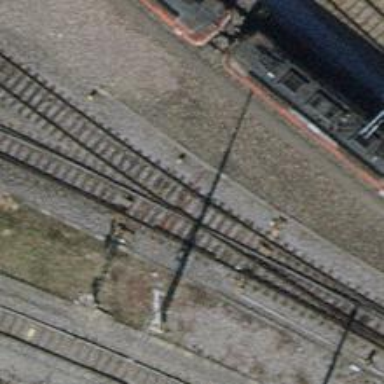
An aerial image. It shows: Railway yard with one track in service.